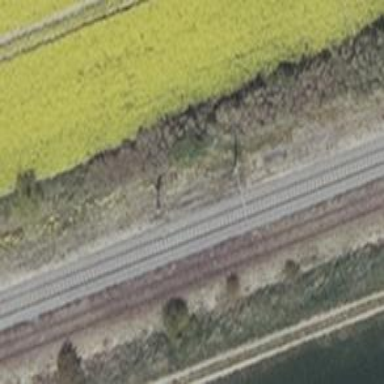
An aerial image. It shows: Railway signal.